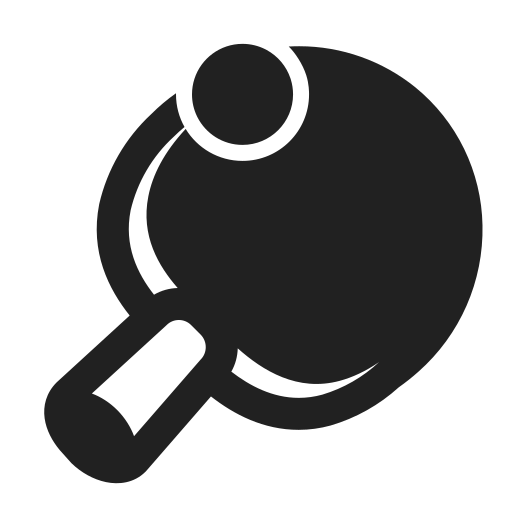
ping pong high contrast